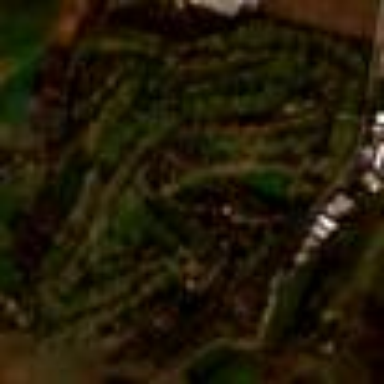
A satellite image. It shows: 18-hole golf course surrounded by leisure land. It is popular spot for the sport of golf.